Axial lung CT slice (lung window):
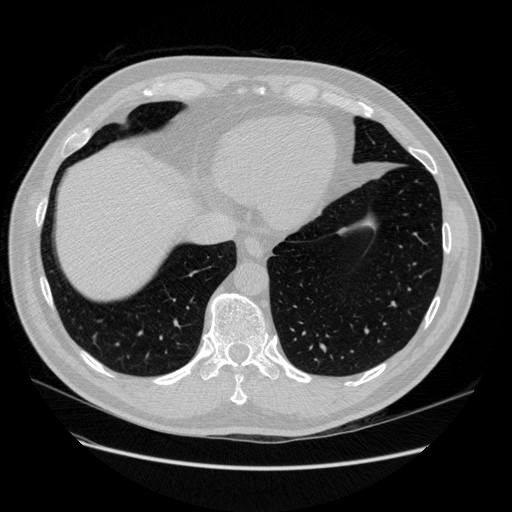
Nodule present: no